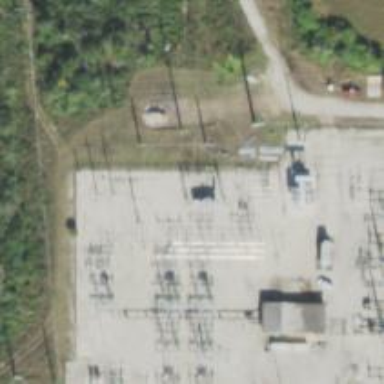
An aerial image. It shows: H-frame designed tower for power lines.